Question: I am working with the UIdatepicker. I am fetching the time from the datepicker and showing the date on the label. Once i select the date it is shown on the label and datepicker is hidden away. Now i want that when i call the picker it should show me the selection bar of the datepicker on the date of the label which i selected previously selected on the datepicker.Code i am using is shown below:-
'''
-(void)datepickershown:(UILabel *)time animated:(BOOL)animated
{
UIActionSheet *actionsheet = [[UIActionSheet alloc] initWithTitle:@"Select the Time" delegate:self cancelButtonTitle:nil destructiveButtonTitle:@"DONE" otherButtonTitles:Nil, nil];
pickdate = [[UIDatePicker alloc] initWithFrame:[actionsheet bounds]];
pickdate.hidden = NO;
//pickdate.date = [NSDate date];
pickdate.datePickerMode = UIDatePickerModeTime;
[pickdate addTarget:self action:@selector(changeDateInLabel:) forControlEvents:UIControlEventValueChanged];
[actionsheet addSubview:pickdate];
[actionsheet showInView:self.view];
[actionsheet setBounds:CGRectMake(0,0,320, 500)];
CGRect pickerRect = pickdate.bounds;
pickerRect.origin.y = -90;
pickdate.bounds = pickerRect;
}
- (IBAction)changeDateInLabel:(id)sender
{
NSLog(@"I Am Changing the values");
df = [[NSDateFormatter alloc] init];
df.timeStyle = NSDateFormatterShortStyle;
}
'''
Image below can describe you more

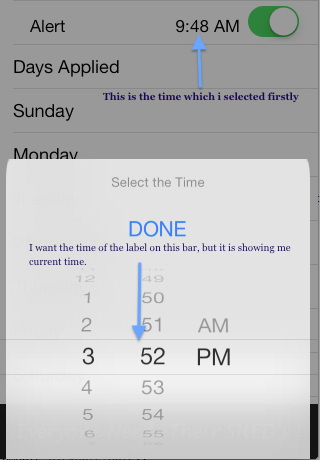
Answer: use setDate:animated of UIDatePicker...
'''
- (void)setDate:(NSDate *)date animated:(BOOL)animated
'''
to convert your label.text to NSDate:
'''
NSDateFormatter *dateFormatter = [[NSDateFormatter alloc] init];
[dateFormatter setFormatterBehavior:NSDateFormatterBehaviorDefault];
[dateFormatter setDateFormat:@"hh:mm"]; // depends on 12(hh) or 24(HH)
NSDate *yourDate = [dateFormatter dateFromString:label.text];
'''